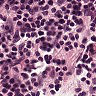
Metastatic tissue present: no